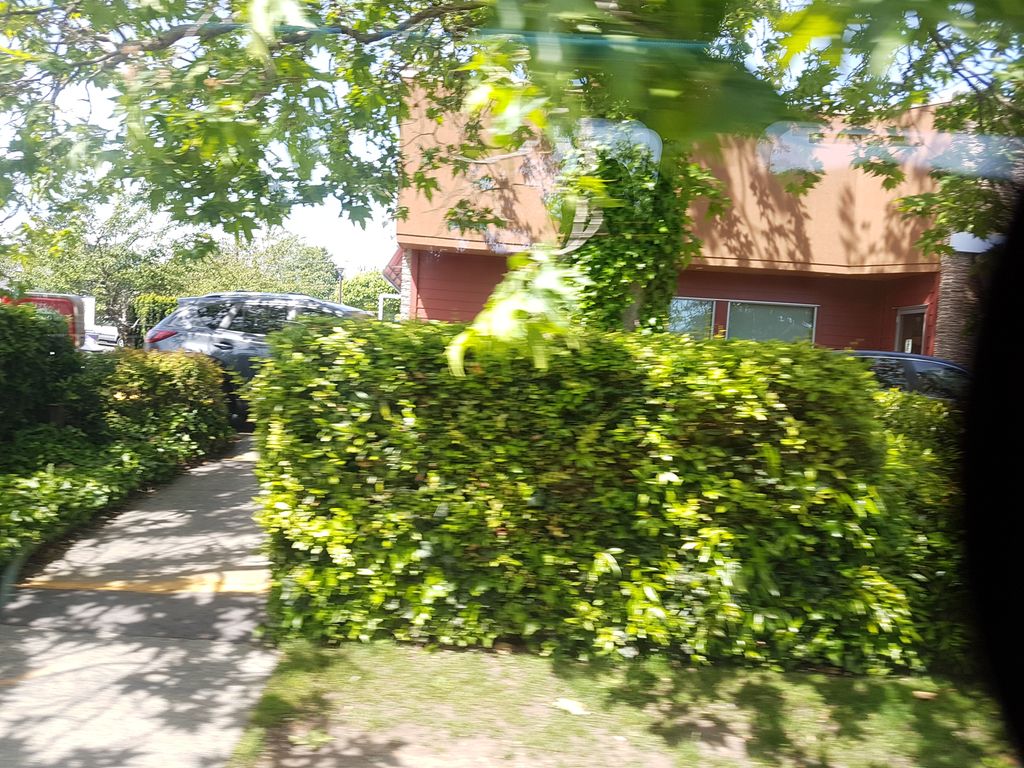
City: victoria